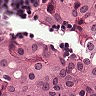
Metastatic tissue present: yes